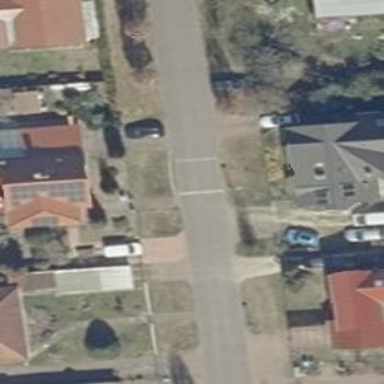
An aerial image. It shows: Bump for traffic calming.